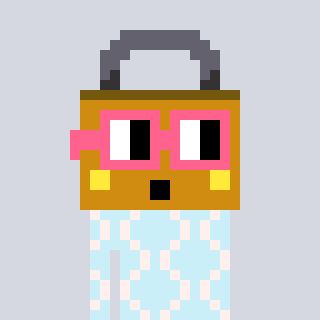
a pixel art character with square pink glasses, a lock-shaped head and a cold-colored body on a cool background